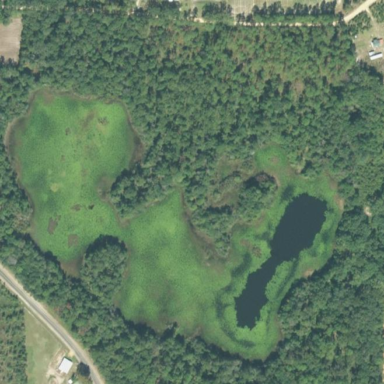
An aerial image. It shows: Swamp in wetland area.